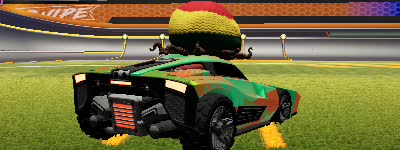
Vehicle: breakout